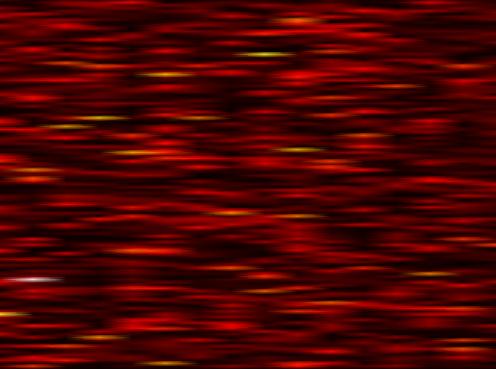
Label: FOFDM